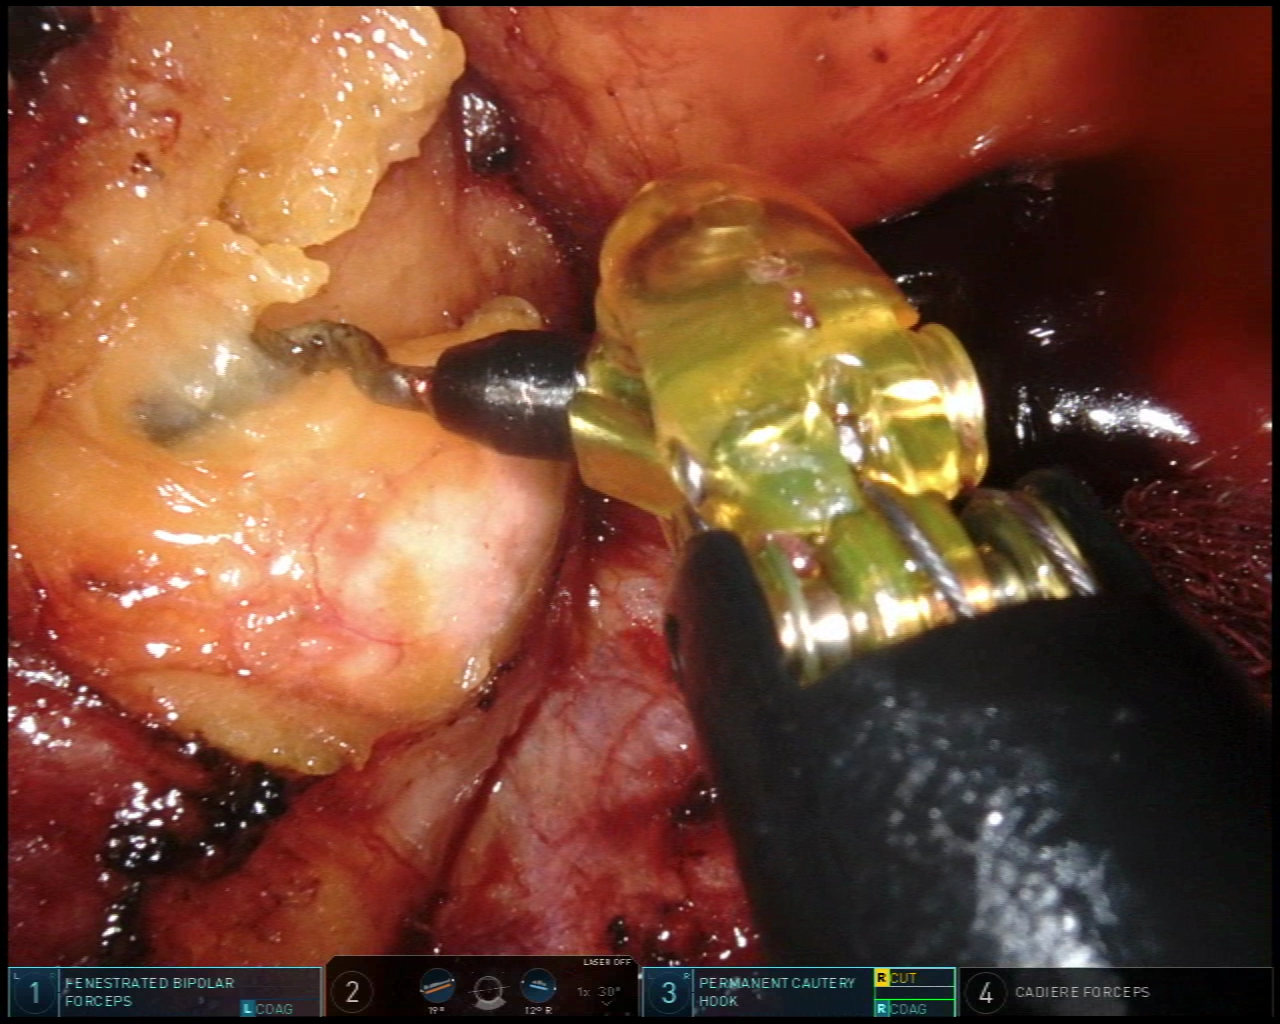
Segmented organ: pancreas
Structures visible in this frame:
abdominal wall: no
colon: no
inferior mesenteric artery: no
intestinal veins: no
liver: no
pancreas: yes
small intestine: no
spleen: no
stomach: no
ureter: no
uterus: no
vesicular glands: no